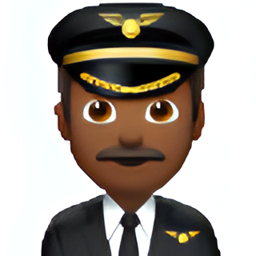
Name: male pilot type 5
Emoji: 👨🏾‍✈️
Group: People & Body
Sub-group: person-role